Interaction volume radius: 10 \u00c5
Interaction volume height: 20 \u00c5
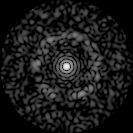
Disorder parameter: 0.8167